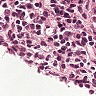
Metastatic tissue present: no